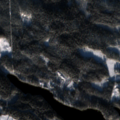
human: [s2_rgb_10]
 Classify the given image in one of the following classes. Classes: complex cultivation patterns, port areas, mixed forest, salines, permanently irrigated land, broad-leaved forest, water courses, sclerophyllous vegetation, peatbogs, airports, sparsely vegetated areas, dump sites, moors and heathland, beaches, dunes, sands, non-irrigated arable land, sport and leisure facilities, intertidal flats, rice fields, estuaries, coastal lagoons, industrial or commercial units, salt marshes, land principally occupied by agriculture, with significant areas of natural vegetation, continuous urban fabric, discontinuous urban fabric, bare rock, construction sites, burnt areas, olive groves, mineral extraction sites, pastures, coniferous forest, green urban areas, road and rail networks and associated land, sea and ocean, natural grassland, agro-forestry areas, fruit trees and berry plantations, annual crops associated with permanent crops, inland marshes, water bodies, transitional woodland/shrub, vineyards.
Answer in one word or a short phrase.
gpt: coniferous forest, mixed forest, water bodies